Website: bh-photo
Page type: store-pickup
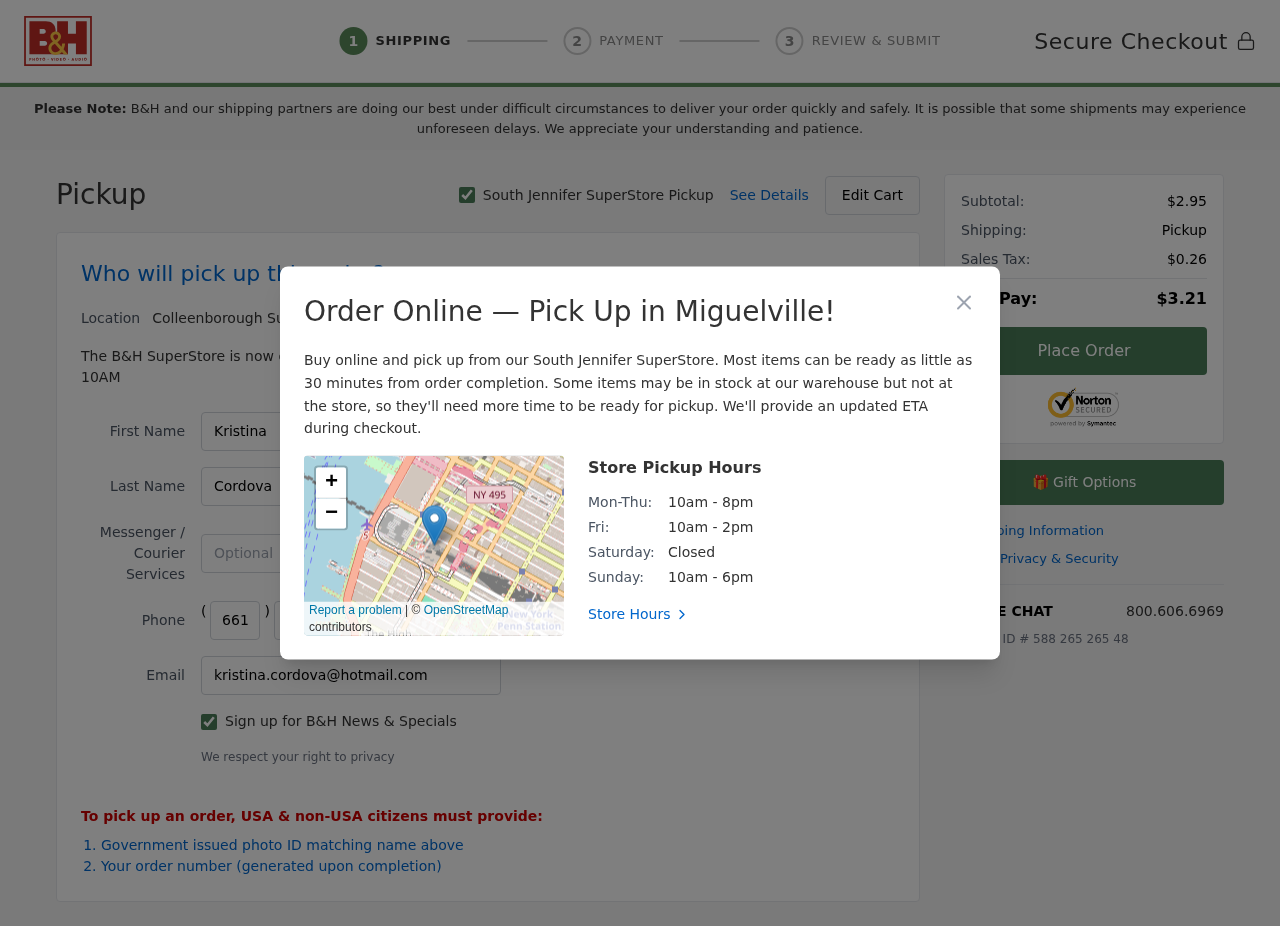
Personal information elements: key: PII_CITY
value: South Jennifer
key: PII_CITY2
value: Colleenborough
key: PII_CITY3
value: Miguelville
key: PII_EMAIL
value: kristina.cordova@hotmail.com
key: PII_FIRSTNAME
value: Kristina
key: PII_LASTNAME
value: Cordova
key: PII_PHONE_AREA
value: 661
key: PII_PHONE_PREFIX
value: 252
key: PII_PHONE_SUFFIX
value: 5447
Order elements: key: ORDER_SUBTOTAL
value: $2.95
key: ORDER_TAX
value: $0.26
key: ORDER_TOTAL
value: $3.21
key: ORDER_ID
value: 588 265 265 48